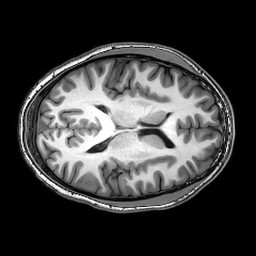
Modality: T1w
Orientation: axial
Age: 22
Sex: male
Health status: healthy
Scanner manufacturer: philips
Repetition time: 0.008323 s
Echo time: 0.00384 s